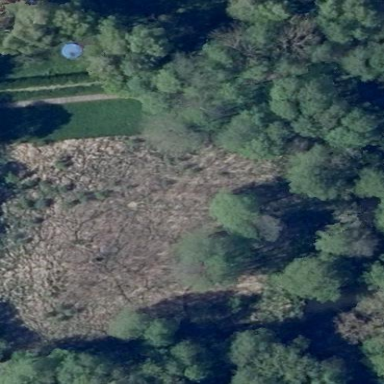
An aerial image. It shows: Deciduous broadleaved forest.